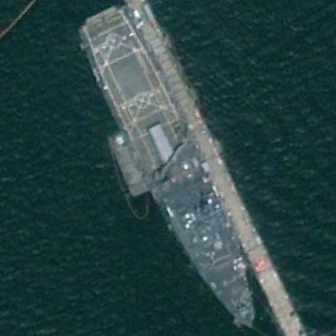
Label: combat